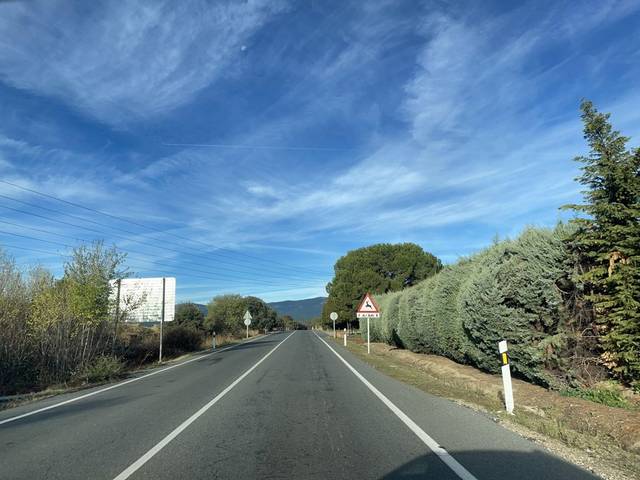
Region: Spain
Coordinates: 40.649, -4.049